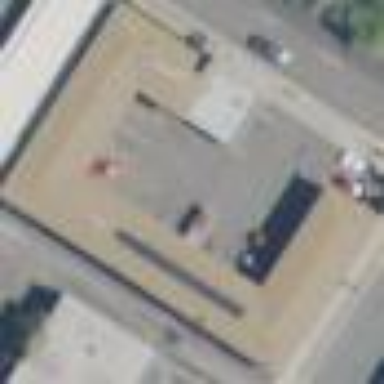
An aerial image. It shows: Building that is motel.